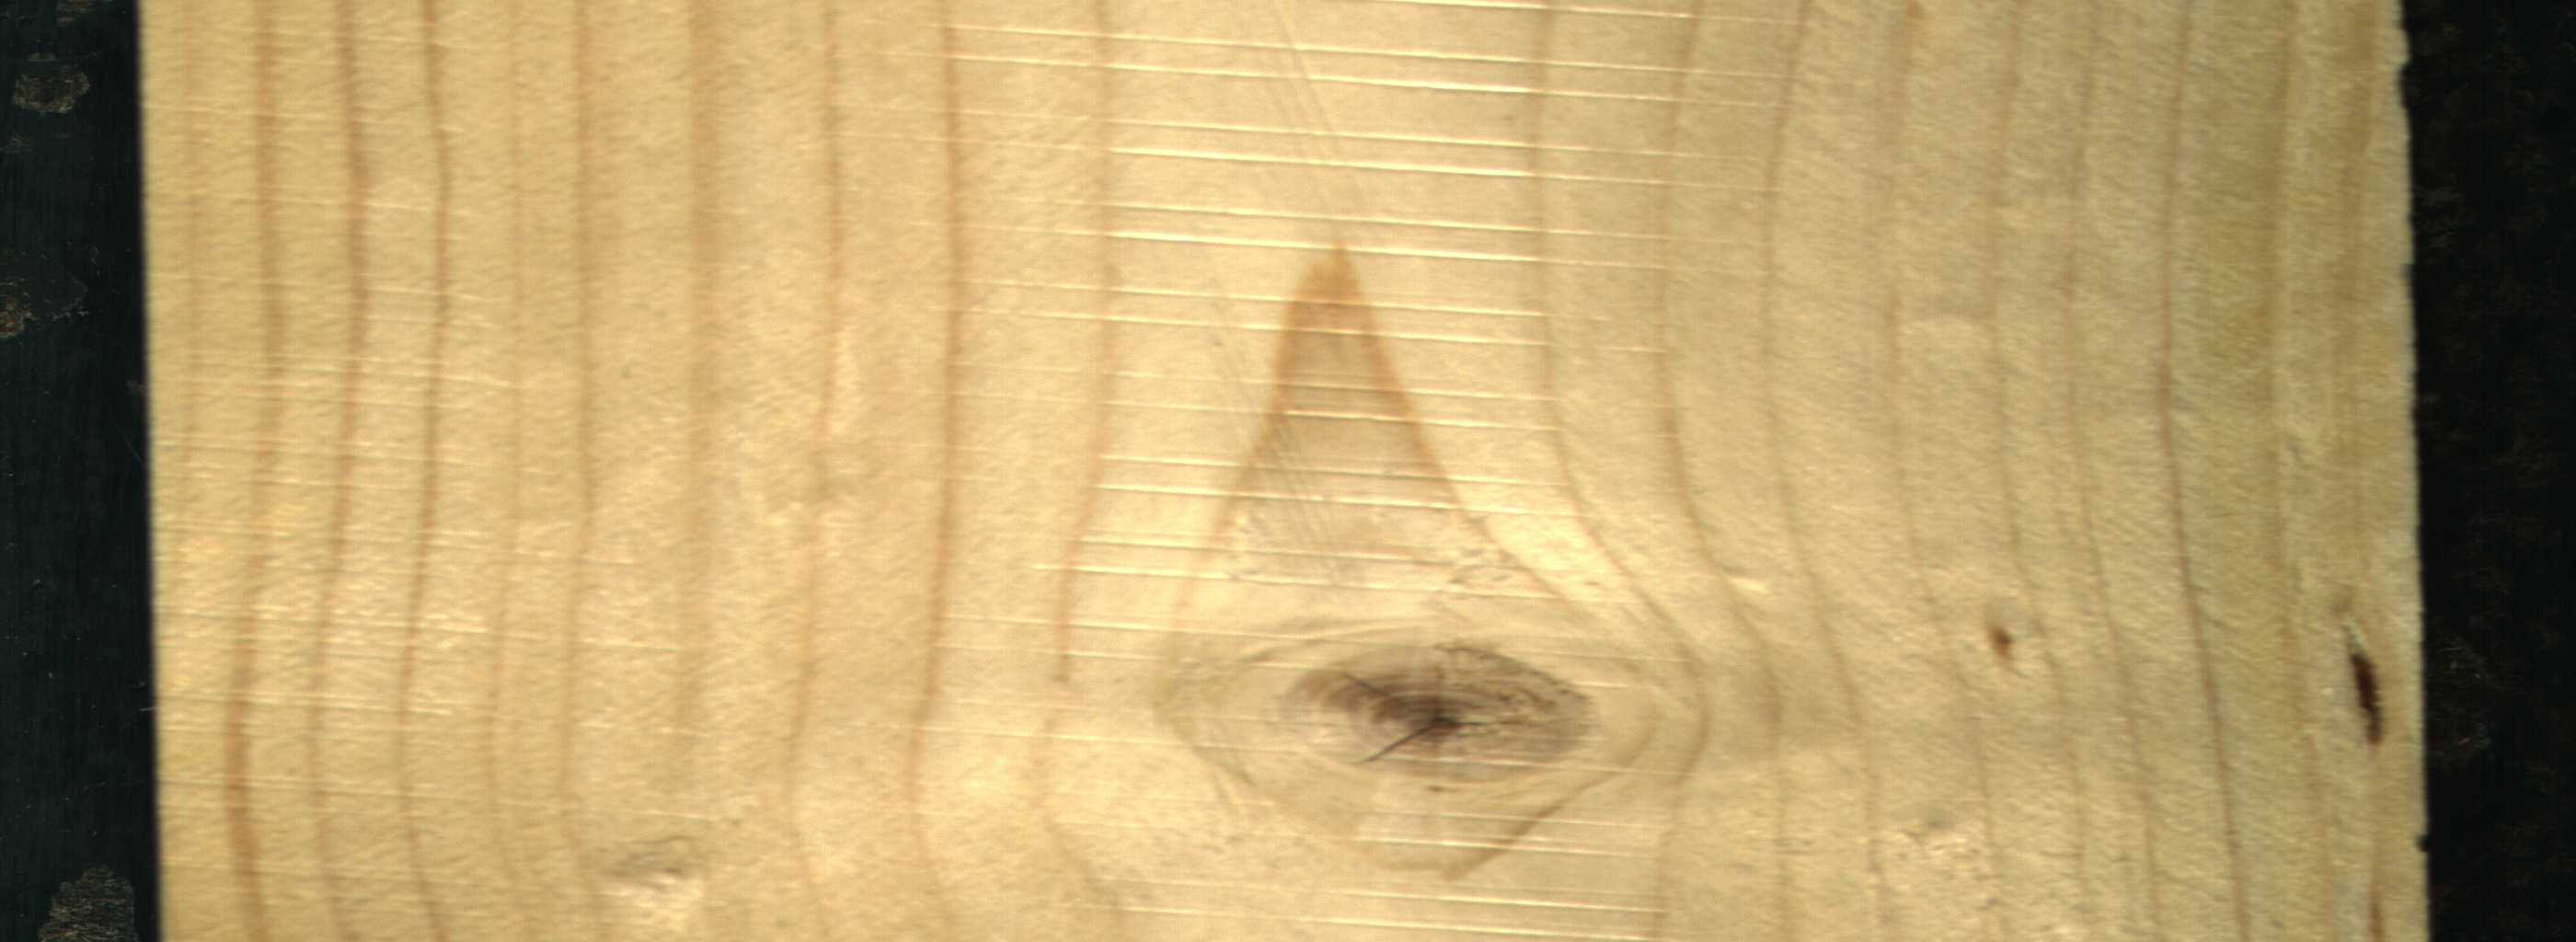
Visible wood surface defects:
resin
knot_with_crack